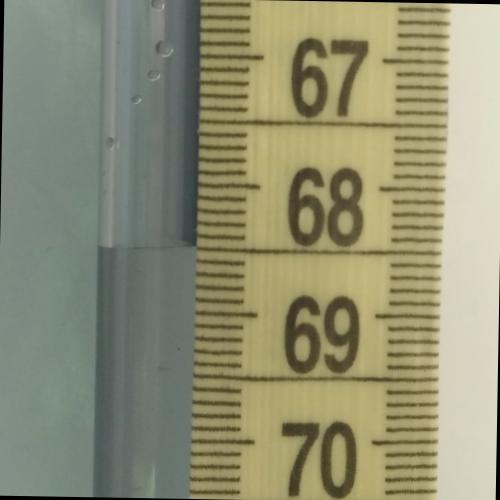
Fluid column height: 68.5 cm